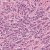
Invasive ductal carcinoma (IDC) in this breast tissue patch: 1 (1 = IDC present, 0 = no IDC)